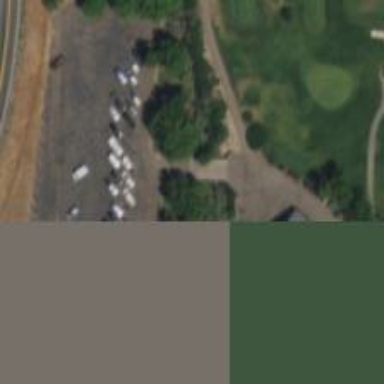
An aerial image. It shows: Service road designated as golf cart path.